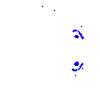
Particle: electron